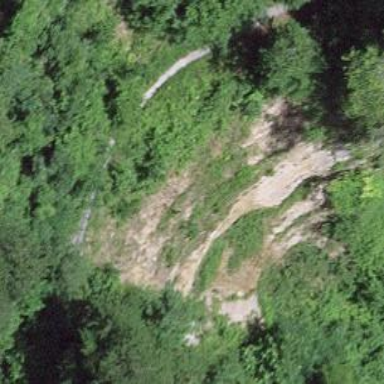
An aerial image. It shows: Natural cliff.